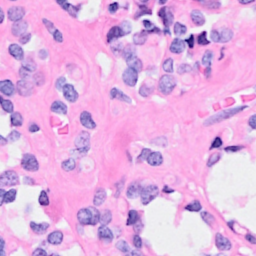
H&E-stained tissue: Breast